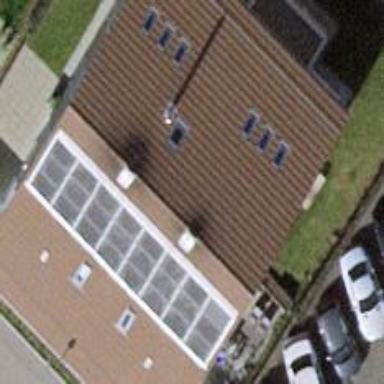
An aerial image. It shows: Solar photovoltaic panel generator.